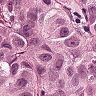
Metastatic tissue present: yes